Interaction volume radius: 10 \u00c5
Interaction volume height: 30 \u00c5
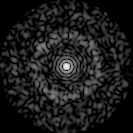
Disorder parameter: 0.8487